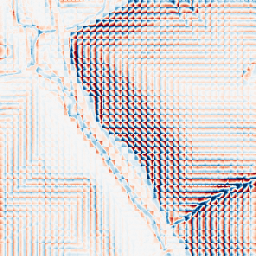
Category: wavelet
Decomposition family: wavelet_dwt
Decomposition parameters: wavelet: haar
level: 3
Upsampling method: regularized
Upsampling parameters: scale: 4
lambda_reg: 0.001
Upsampling scale: 4